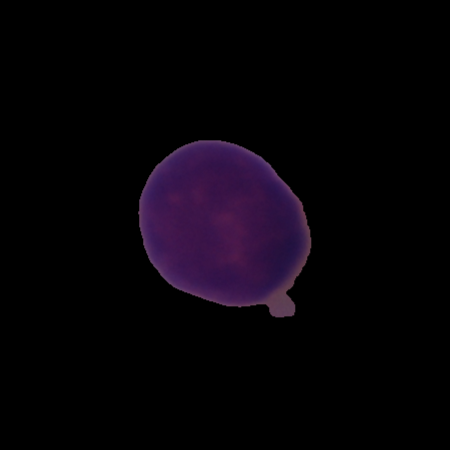
Label: healthy